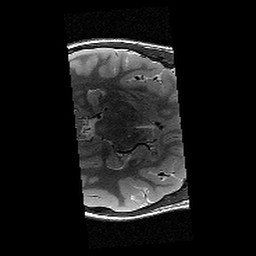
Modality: T2w
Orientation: axial
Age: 13
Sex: male
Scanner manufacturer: siemens
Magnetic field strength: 3 T
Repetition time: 9.23 s
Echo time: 0.067 s